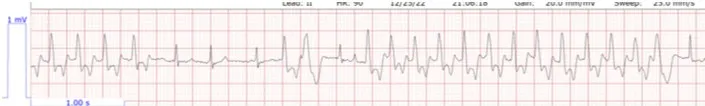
Bradycardia with more frequent runs of ventricular tachycardia. Lead II, HR 90, paper speed 25.0 mm/s.
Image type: electrography (ekg)